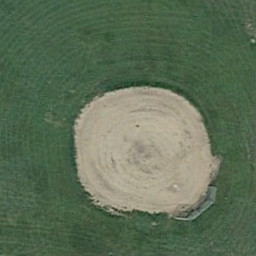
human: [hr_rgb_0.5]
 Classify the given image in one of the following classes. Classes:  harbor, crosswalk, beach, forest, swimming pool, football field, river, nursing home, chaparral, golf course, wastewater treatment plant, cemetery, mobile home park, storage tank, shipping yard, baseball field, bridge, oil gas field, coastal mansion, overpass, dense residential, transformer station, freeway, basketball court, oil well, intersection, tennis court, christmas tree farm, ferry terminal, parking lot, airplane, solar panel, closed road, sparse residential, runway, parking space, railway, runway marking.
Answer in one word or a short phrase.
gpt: baseball field